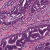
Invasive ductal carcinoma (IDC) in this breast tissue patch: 0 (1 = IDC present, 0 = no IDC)